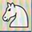
Piece: wN